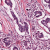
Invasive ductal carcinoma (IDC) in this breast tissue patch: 1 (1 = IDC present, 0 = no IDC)